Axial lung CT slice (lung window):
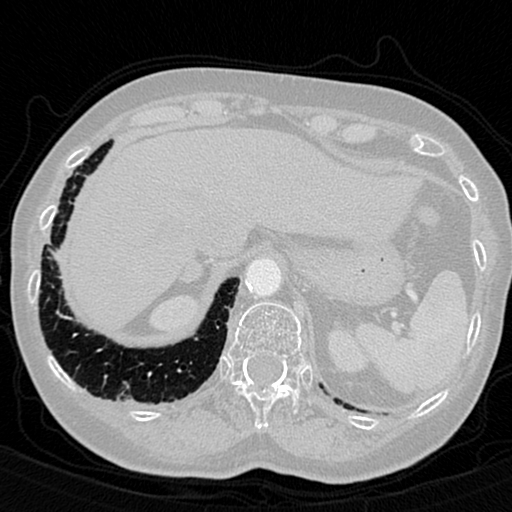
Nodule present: no